Interaction volume radius: 10 \u00c5
Interaction volume height: 10 \u00c5
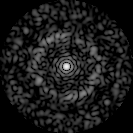
Disorder parameter: 0.8119